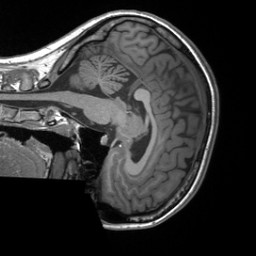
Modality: T1w
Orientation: sagittal